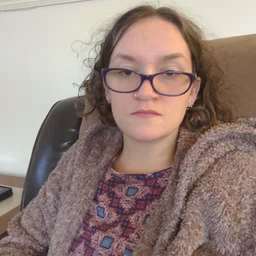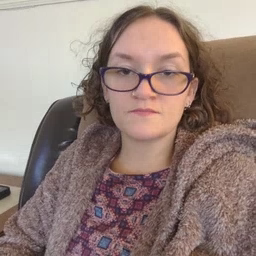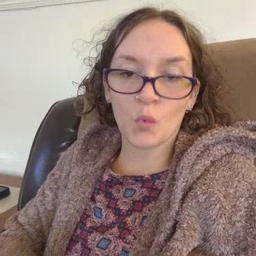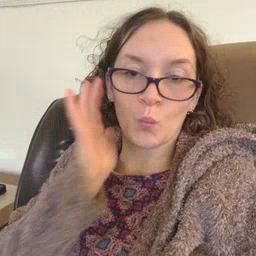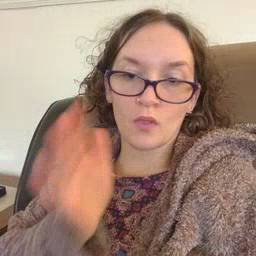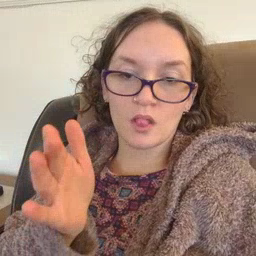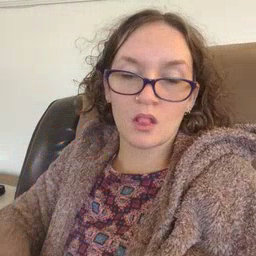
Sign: will